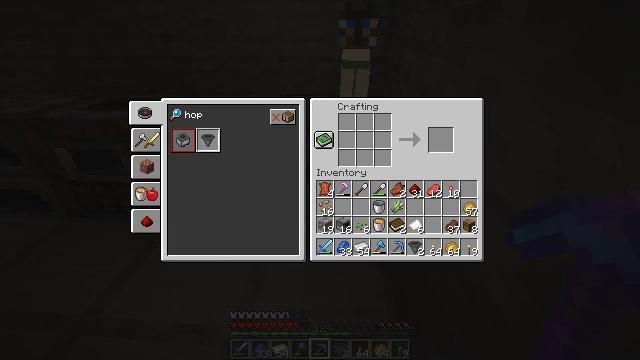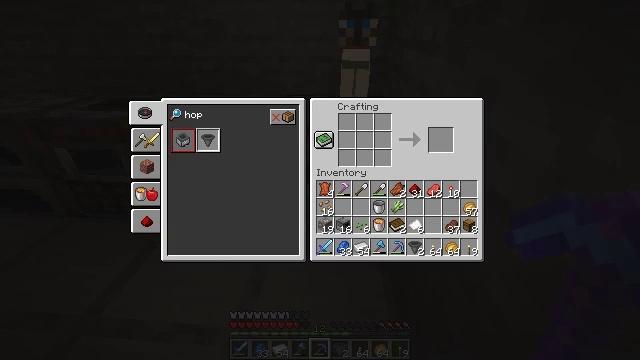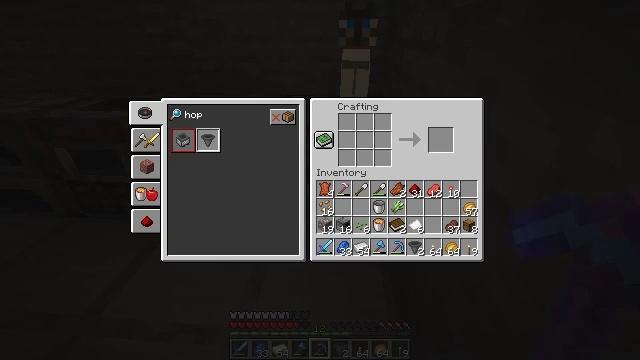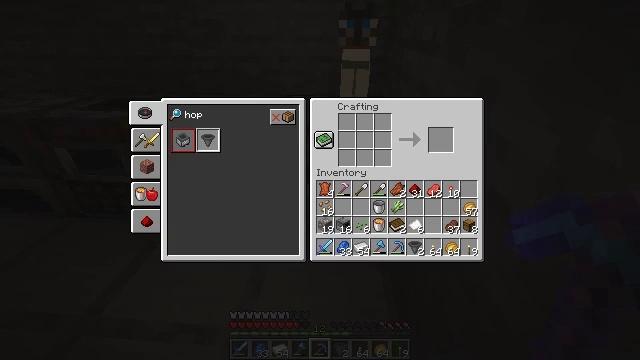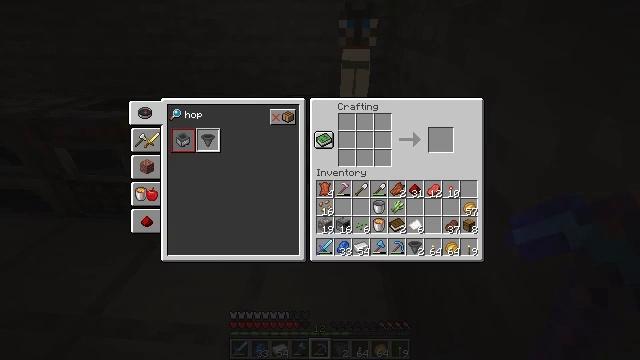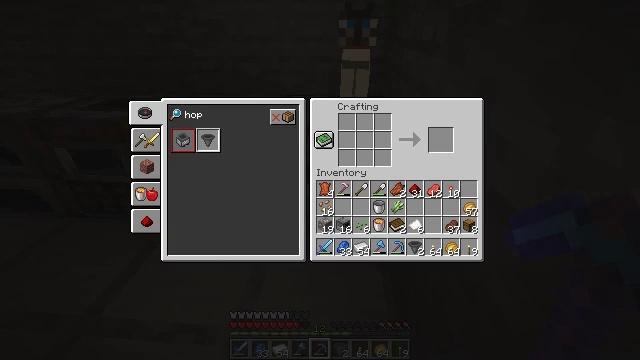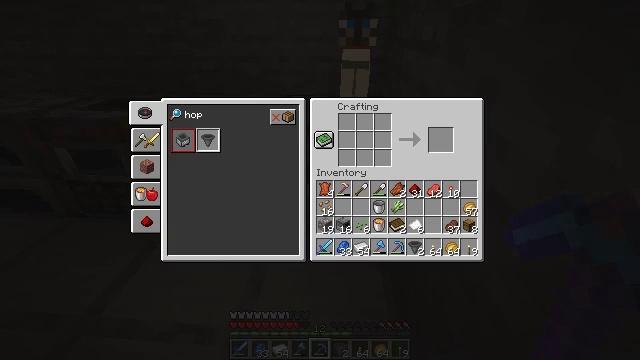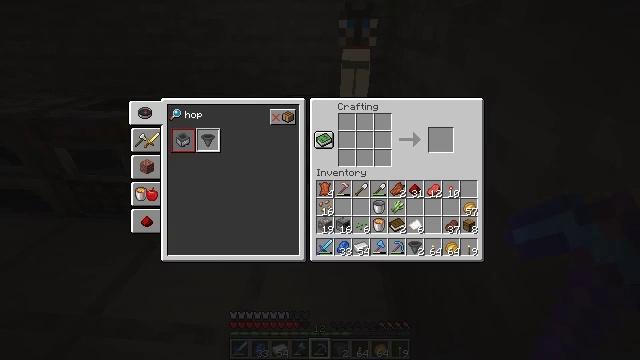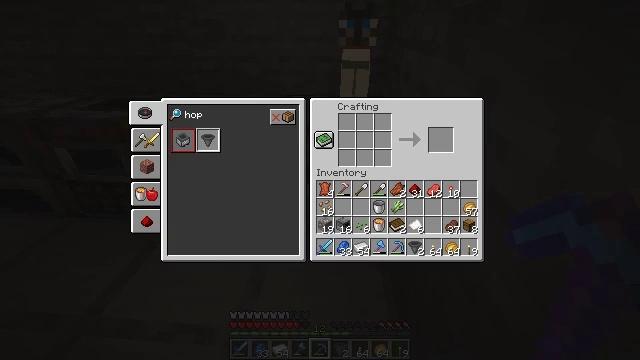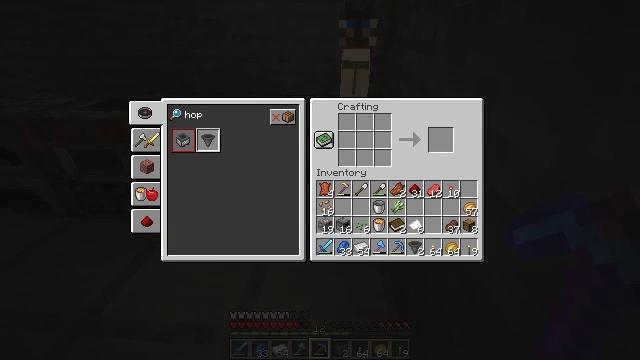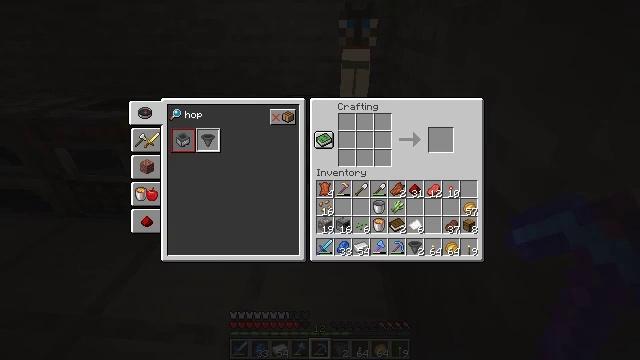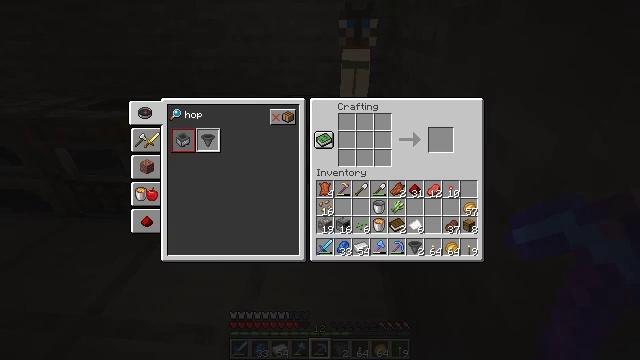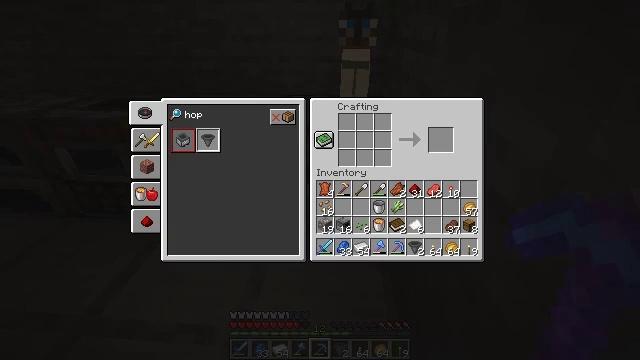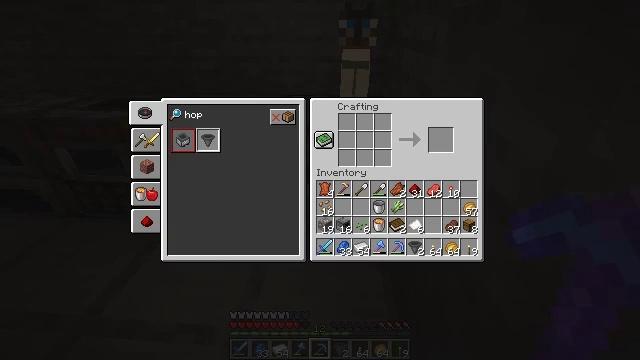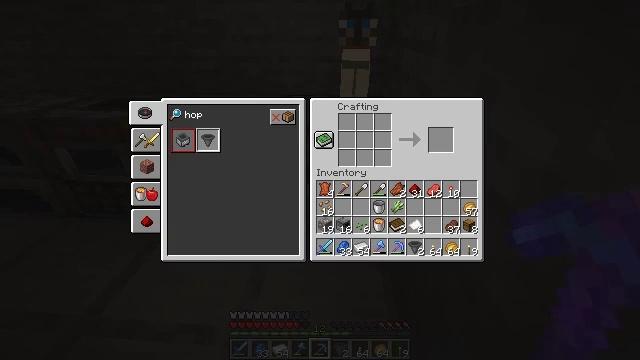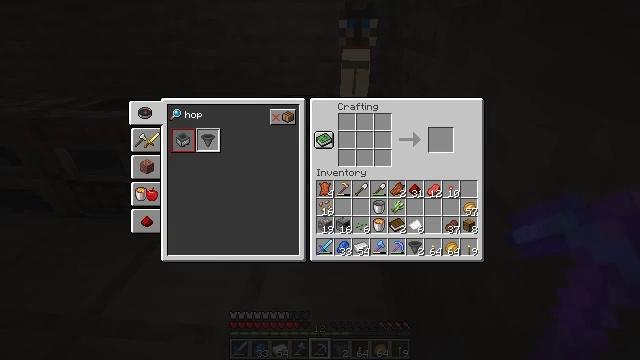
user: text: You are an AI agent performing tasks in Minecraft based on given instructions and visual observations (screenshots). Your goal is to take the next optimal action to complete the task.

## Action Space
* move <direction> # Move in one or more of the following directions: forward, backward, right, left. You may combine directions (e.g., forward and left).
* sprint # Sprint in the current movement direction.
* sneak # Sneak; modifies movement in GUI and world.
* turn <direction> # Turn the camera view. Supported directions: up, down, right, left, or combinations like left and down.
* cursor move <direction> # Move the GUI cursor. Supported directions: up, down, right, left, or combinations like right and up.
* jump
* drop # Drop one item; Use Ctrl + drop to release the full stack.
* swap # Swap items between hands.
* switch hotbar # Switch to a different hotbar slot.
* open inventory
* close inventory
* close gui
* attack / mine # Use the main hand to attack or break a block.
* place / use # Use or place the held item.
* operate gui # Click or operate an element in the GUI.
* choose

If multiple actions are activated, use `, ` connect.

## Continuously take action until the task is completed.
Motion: motion action
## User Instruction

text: Craft a minecart.
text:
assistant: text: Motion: no_op
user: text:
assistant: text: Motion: no_op
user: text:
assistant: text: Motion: no_op
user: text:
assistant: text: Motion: no_op
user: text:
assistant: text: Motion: no_op
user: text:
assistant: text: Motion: no_op
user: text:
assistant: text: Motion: no_op
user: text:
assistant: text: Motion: no_op
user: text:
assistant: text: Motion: no_op
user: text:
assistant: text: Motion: no_op
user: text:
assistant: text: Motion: no_op
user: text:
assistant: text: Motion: no_op
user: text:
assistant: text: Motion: no_op
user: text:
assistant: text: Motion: no_op
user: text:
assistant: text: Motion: no_op
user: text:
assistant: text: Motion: no_op
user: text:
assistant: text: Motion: no_op
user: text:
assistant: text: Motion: no_op
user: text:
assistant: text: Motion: no_op
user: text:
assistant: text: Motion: no_op
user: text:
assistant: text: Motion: no_op
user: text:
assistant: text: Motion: no_op
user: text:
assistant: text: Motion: no_op
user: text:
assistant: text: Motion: no_op
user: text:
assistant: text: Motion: no_op
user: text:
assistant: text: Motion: no_op
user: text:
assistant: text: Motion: no_op
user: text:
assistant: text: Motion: no_op
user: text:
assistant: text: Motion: no_op
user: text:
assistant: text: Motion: no_op